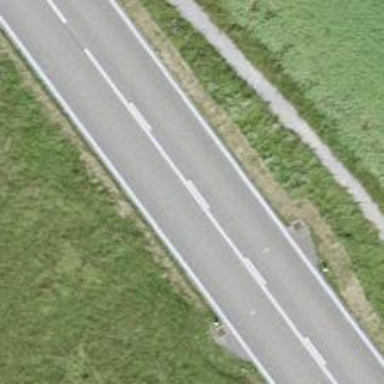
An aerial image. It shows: Primary highway.